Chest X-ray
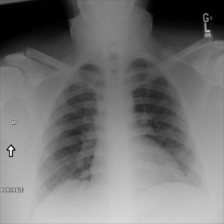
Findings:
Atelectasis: negative
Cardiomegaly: negative
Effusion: negative
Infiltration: negative
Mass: negative
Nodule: negative
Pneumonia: negative
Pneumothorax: negative
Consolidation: negative
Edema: negative
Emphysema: negative
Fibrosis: negative
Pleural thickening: negative
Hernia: negative